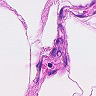
Metastatic tissue present: no